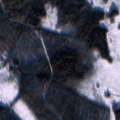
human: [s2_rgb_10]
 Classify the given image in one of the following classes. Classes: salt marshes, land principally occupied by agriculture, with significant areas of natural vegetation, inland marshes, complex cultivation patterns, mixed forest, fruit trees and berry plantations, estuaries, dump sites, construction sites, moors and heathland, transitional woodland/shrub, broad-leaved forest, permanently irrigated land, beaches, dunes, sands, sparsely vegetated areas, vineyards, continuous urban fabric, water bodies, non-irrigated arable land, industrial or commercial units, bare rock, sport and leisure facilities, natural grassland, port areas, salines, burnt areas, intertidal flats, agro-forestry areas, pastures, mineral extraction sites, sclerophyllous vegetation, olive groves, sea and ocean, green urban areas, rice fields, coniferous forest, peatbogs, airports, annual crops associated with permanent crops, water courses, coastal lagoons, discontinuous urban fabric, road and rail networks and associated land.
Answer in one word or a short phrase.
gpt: coniferous forest, mixed forest, peatbogs